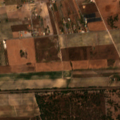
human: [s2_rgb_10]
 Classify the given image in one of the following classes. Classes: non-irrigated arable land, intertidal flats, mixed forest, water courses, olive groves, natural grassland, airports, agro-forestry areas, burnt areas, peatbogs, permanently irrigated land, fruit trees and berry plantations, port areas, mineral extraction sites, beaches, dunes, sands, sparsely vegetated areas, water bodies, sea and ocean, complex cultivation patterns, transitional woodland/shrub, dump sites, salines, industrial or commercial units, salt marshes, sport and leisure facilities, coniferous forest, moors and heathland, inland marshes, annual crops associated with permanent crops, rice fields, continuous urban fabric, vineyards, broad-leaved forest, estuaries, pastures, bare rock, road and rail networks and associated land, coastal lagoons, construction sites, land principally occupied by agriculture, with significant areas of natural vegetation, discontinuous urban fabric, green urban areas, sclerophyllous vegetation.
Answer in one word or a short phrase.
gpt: vineyards, complex cultivation patterns, agro-forestry areas, broad-leaved forest